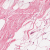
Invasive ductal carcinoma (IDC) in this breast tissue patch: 0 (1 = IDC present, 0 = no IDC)